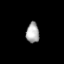
Tissue: lung
Cell type: Epithelial cells
Senescence score: 0.5771
Nuclear area (px): 264
Mean DAPI intensity: 166.466